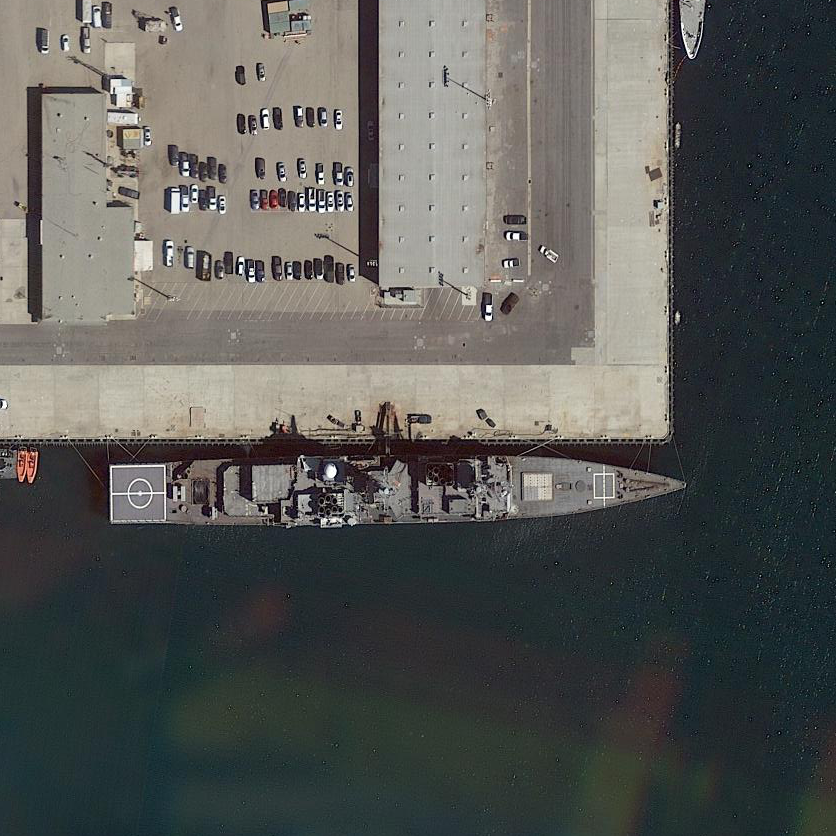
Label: cruiser